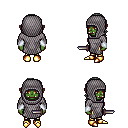
a pixel art fantasy rpg character, female body template, orc, green skin, chain mail, gold greaves, white long bangs hairstyle, chain hood, white cloth bracers, gold boots, dagger, four views (front, back, left, right), 2x2 character sprite sheet, small pixel art, hard edges, no anti-aliasing